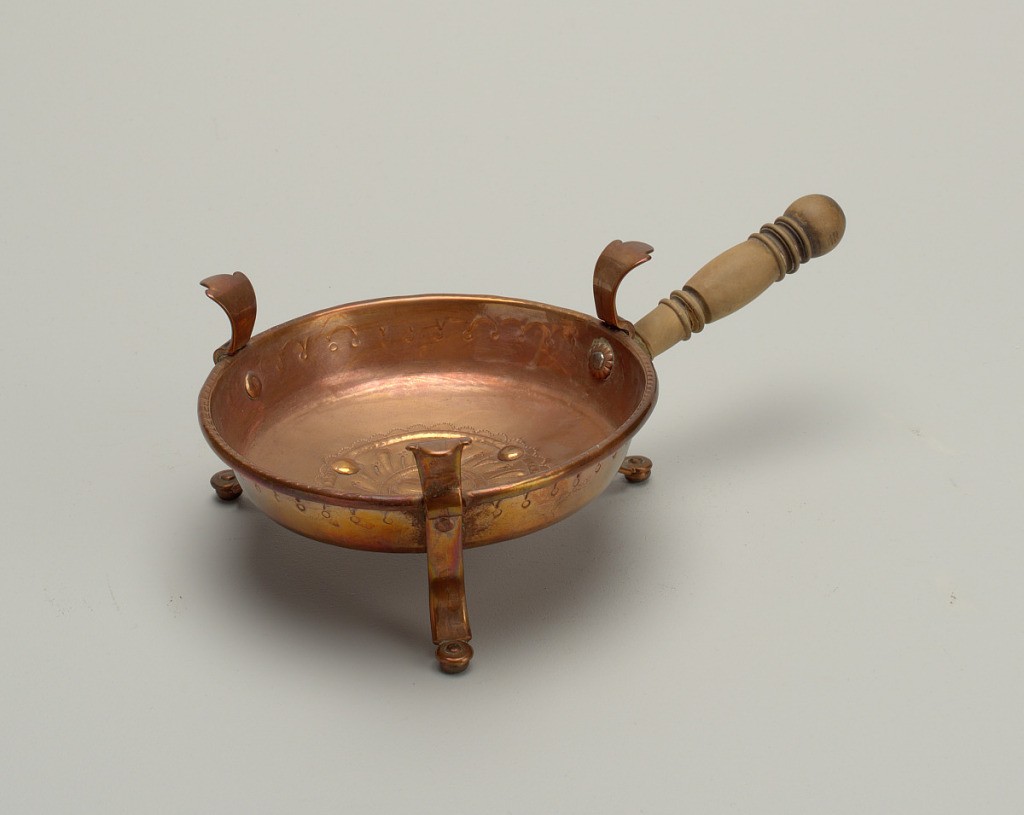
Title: Chafing dish
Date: ca. 1650
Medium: Repousséd cooper, turned wood
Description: On three feet, which extend above brim of circular basin. Gadrooned design in repoussé in bottom of basin. Handle turned.